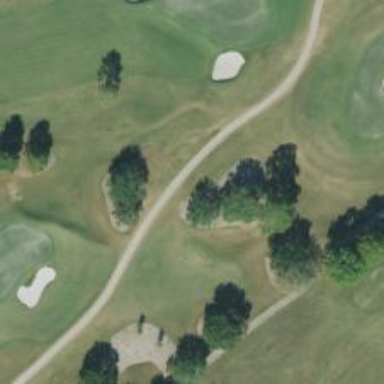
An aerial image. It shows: Path for golf carts.